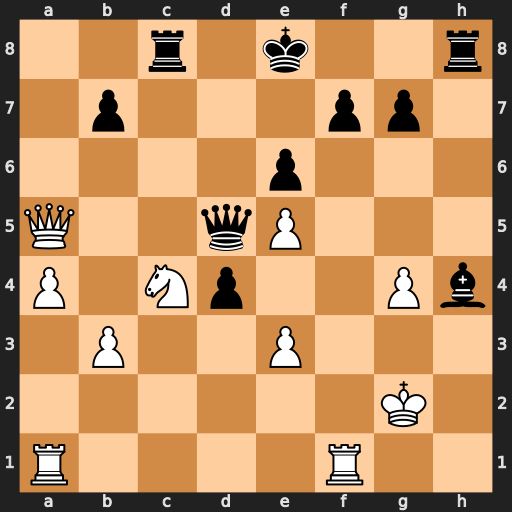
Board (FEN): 2r1k2r/1p3pp1/4p3/Q2qP3/P1Np2Pb/1P2P3/6K1/R4R2
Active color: w
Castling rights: k
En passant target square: -
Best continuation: Qxd5 exd5 Nd6+